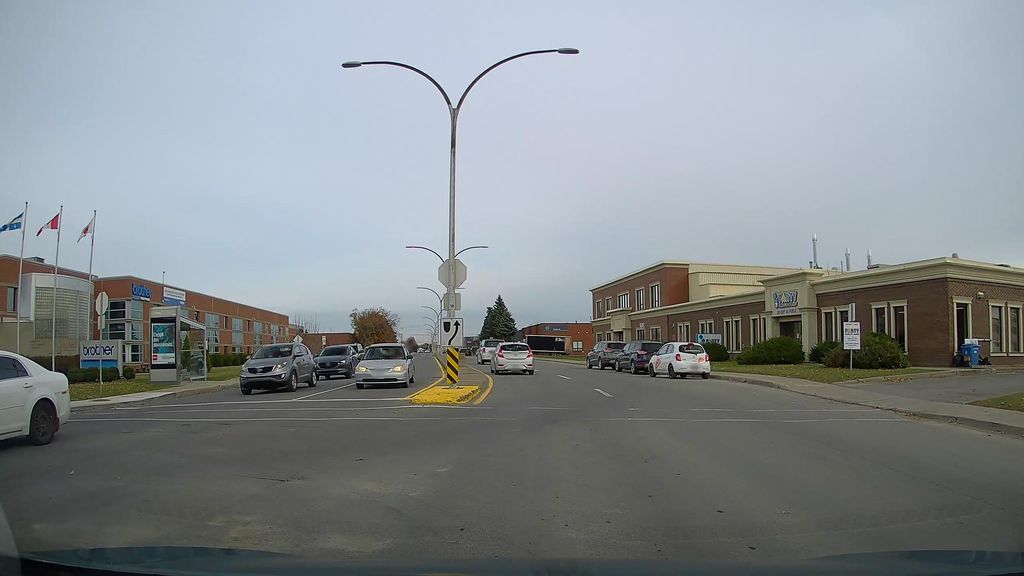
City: montreal